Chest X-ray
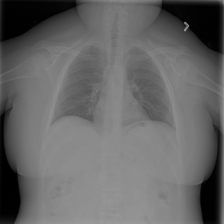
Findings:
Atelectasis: negative
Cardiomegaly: negative
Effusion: negative
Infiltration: negative
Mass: negative
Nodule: negative
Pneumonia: negative
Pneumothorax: negative
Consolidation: negative
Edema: negative
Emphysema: negative
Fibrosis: negative
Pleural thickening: negative
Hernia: negative